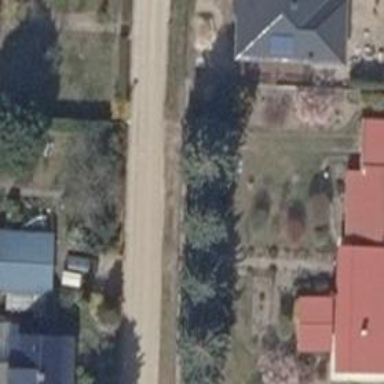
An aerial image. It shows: Driveway.